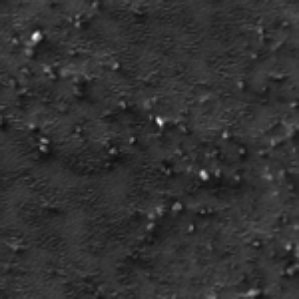
Label: frost